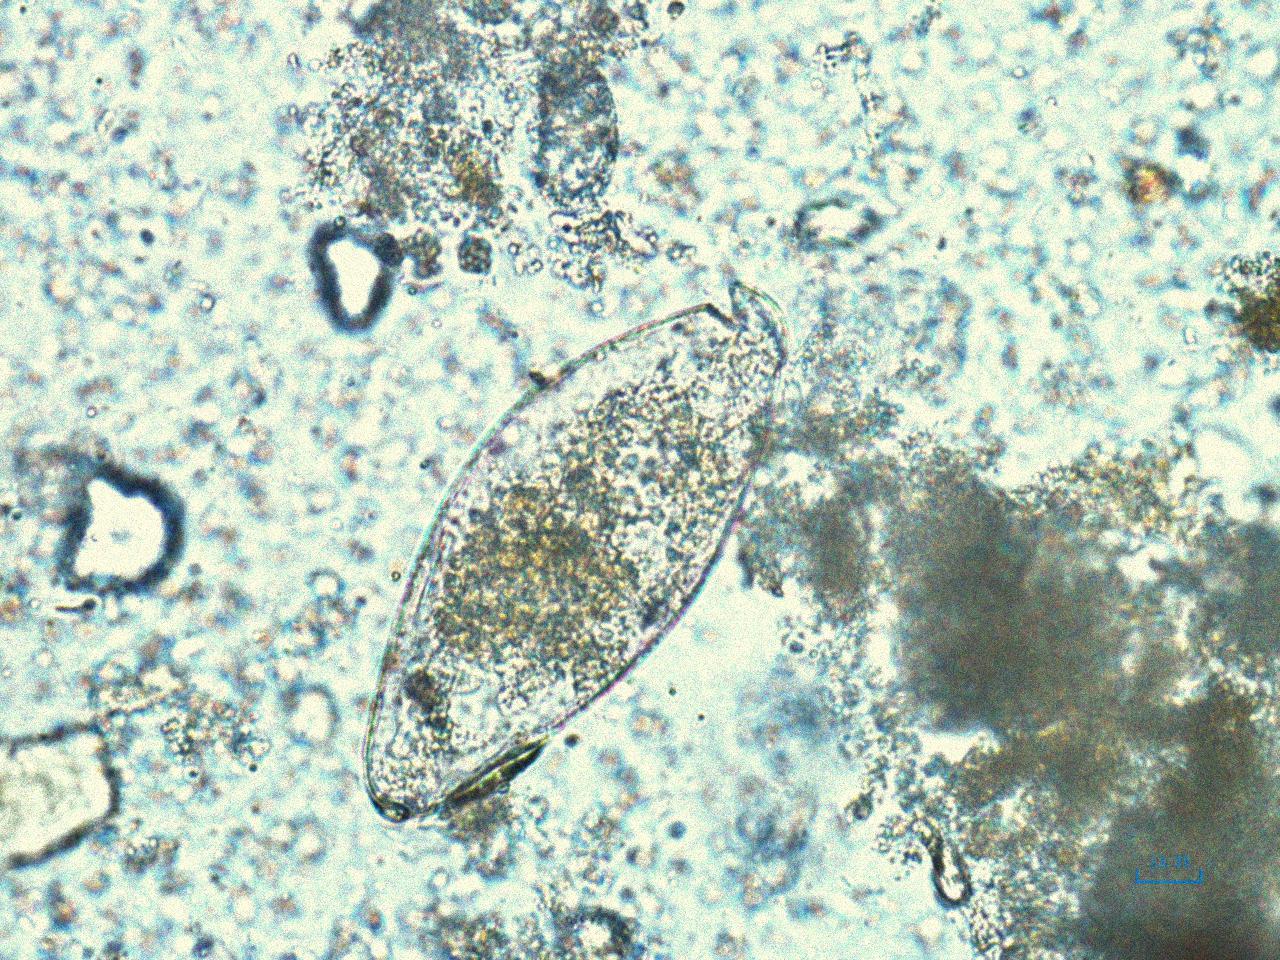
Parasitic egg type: Fasciolopsis buski